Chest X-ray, AP view. Patient: 10 years old, sex M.
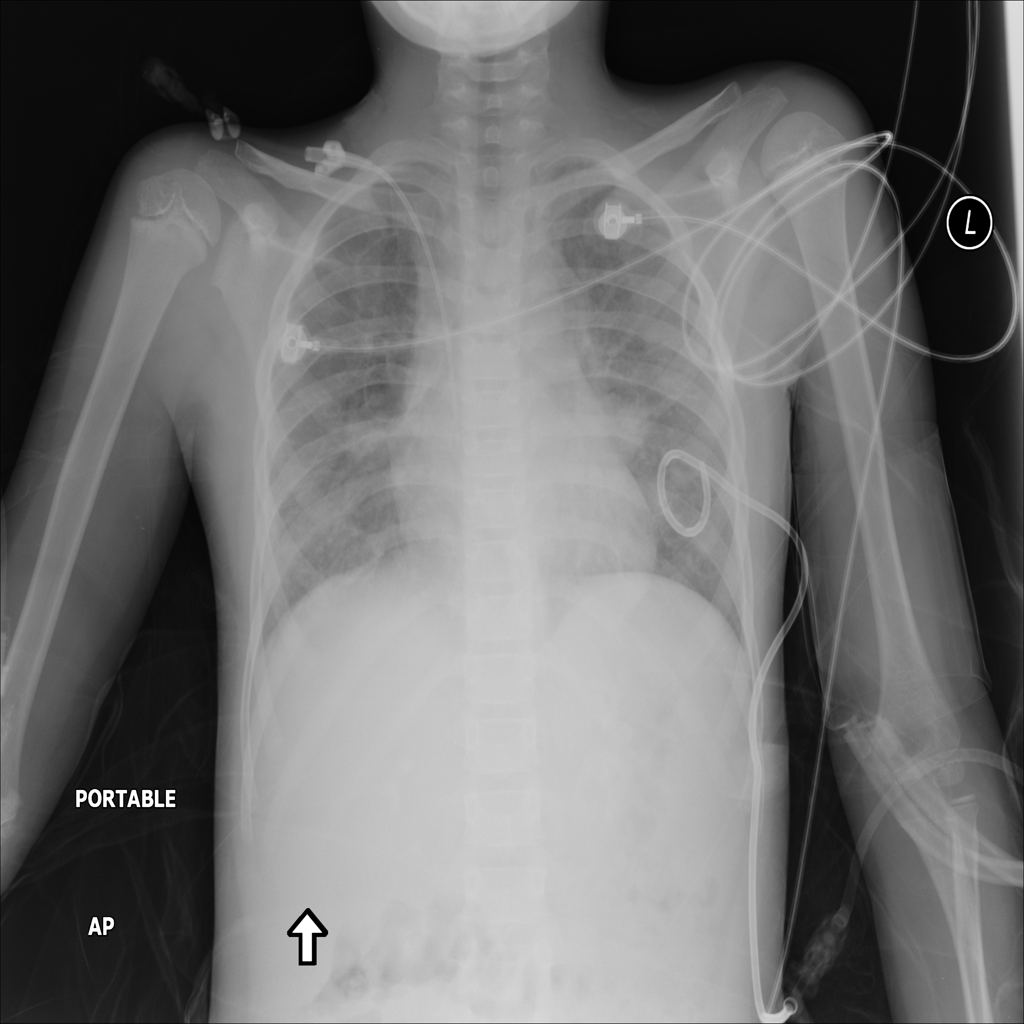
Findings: No Finding